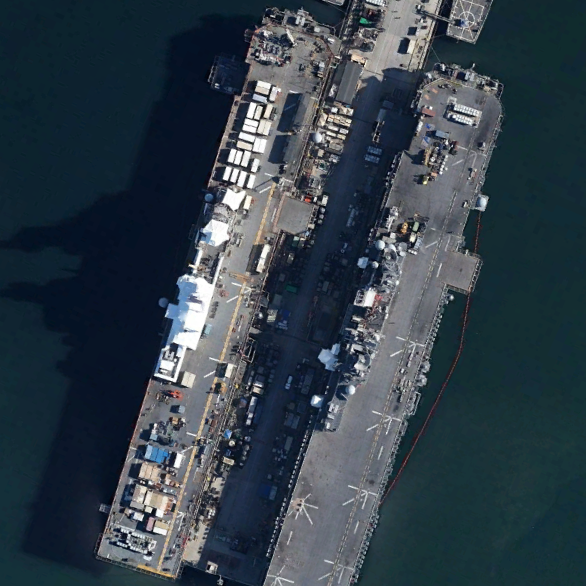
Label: assault